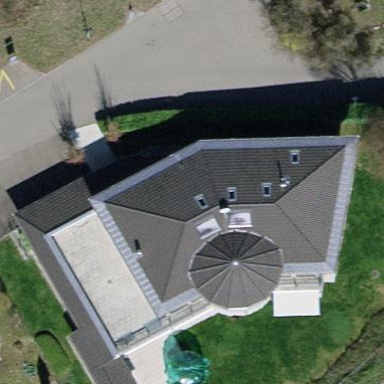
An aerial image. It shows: Detached building.